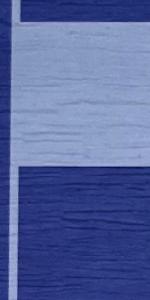
Label: Empty